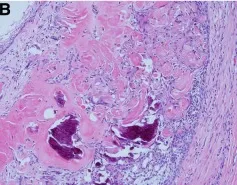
Histological examination of PCOC. Microscopic examination showing an oral soft tissue specimen with keratinized and non-keratinized epithelium with fibrous connective tissue. A cystic area in the fibrous connective tissue lined with well-defined layer of palisading ameloblastic-like basal cells, loosely arranged supra-basal epithelial cells resembling stellate reticulum, eosinophilic ghost cells devoid of nuclei, and basophilic calcification. Scattered chronic inflammatory cells were present. HE x 10.
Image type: pathology (h&e)